Question: Working on a new site design in asp.net with master pages. Header of the page is a 35px tall "menu bar" which contains an asp menu control rendered as an unordered list.
The selected menu item is styled with a differenct colored background and 2px border around the left top and right sides. The bottom of the selected menu item should line up with the bottom of the menu bar so the selected "tab" looks as if it flows into the content beneath. Looks fine in firefox and IE but in chrome the "tab" seems to be 1 pixel higher than the bottom of the menu bar.
Just wondering if there is some sort of bug I dont know about.
I realize that you will most likely need code to help with this problem so ill post up the css as soon as possible.
EDIT:
here is the css for the menu...
'''
div.hideSkiplink
{
width:40%;
float:right;
height:35px;
}
div.menu
{
padding: 0px 0px 0px 0px;
display:inline;
}
div.menu ul
{
list-style: none;
}
div.menu ul li
{
margin:0px 4px 0px 0px;
}
div.menu ul li a, div.menu ul li a:visited
{
color: #ffffff;
display: block;
margin-top:0px;
line-height: 17px;
padding: 1px 20px;
text-decoration: none;
white-space: nowrap;
}
div.menu ul li a:hover
{
color: #ffffff;
text-decoration: none;
border-top: 1px solid #fff;
border-right: 1px solid #fff;
border-bottom: none;
border-left: 1px solid #fff;
}
div.menu ul li a:active
{
background:#ffffff !important;
border-top:2px solid #a10000;
border-right:2px solid #a10000;
border-bottom: none;
border-left:2px solid #a10000;
color: #000000 !important;
font-weight:bold;
}
div.menu ul a.selected
{
color: #000000 !important;
font-weight:bold;
}
div.menu ul li.selected
{
background:#ffffff !important;
border-top:2px solid #a10000;
border-right:2px solid #a10000;
border-bottom: none;
border-left:2px solid #a10000;
}
div.menu ul li.selected a:hover
{
border: none;
}
'''
The selected classes are added to the li and a elements via jquery...
Here is a screenshot of the problem...
The chrome example is on the top and u can see 1px of red border below the tab.
On the bottom is the firefox image where everything looks OK.

EDIT:
After playing around with this a bit more, I have discovered that it is actually the "header" div itself that is growing by 1px in chrome... This seems very strange to me.
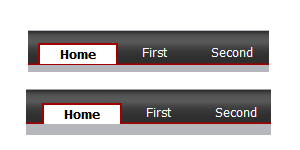
Answer: It's important to realize that web pages will always render differently in different browsers. Acheiving pixel perfection is futile, and nowadays I try to explain to my clients what kind of cost is involved to make every browser render the site exactly alike. More often now, they understand that IE6 and FF4 won't ever render any page the same way. We must try to make our clients understand and embrace the dynamics of the web.
Progressive enhancement and graceful degradation. Peace.